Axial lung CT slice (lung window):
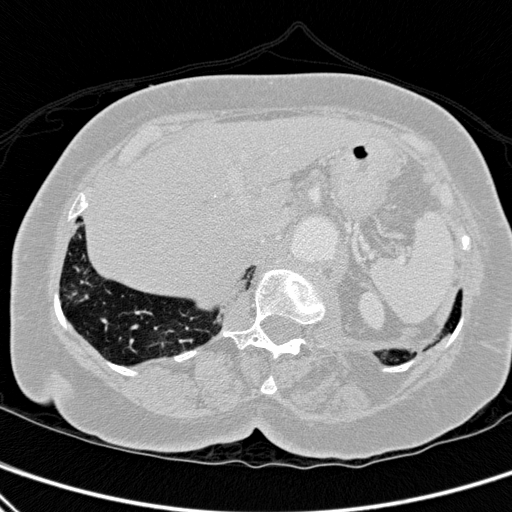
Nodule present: no